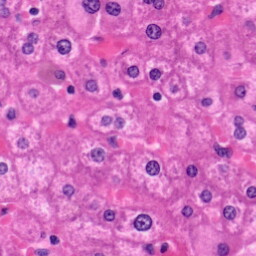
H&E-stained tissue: Liver